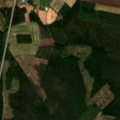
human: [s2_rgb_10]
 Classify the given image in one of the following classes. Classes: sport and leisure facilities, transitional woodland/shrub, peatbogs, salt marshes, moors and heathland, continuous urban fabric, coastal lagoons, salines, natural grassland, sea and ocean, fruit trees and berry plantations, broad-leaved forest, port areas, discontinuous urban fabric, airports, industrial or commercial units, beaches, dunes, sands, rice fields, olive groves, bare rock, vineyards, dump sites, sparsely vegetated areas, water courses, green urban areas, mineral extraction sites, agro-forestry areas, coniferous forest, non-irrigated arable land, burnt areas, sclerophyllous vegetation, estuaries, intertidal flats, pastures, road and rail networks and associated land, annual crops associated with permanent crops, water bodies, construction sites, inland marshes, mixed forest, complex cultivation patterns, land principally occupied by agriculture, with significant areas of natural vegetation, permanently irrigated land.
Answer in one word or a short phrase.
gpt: non-irrigated arable land, land principally occupied by agriculture, with significant areas of natural vegetation, coniferous forest, mixed forest